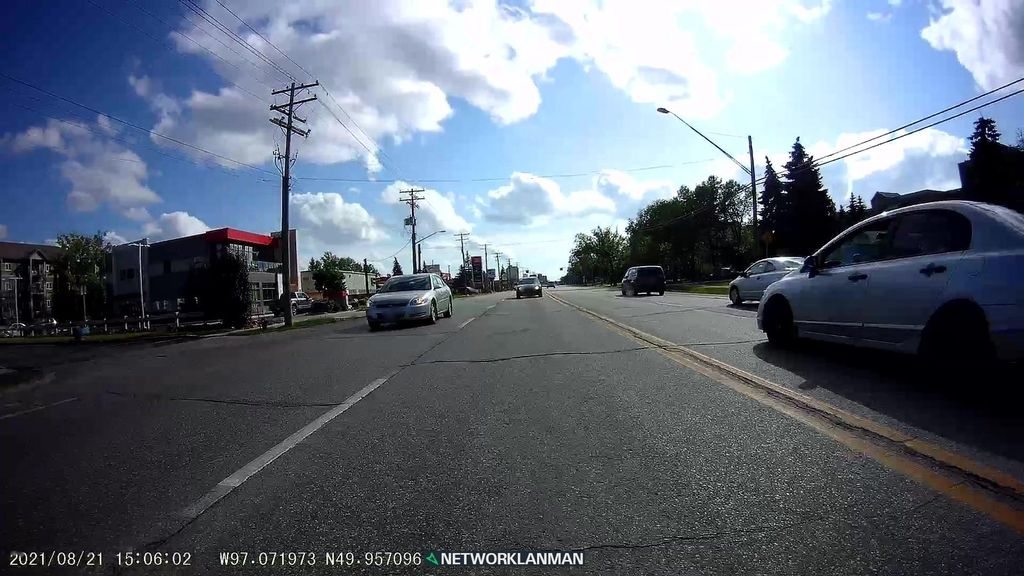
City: winnipeg